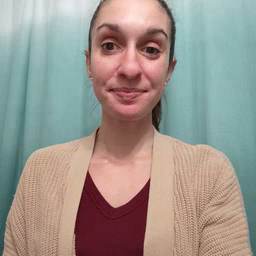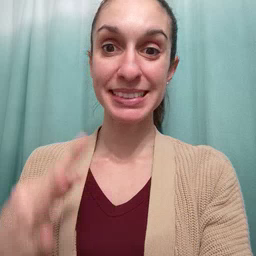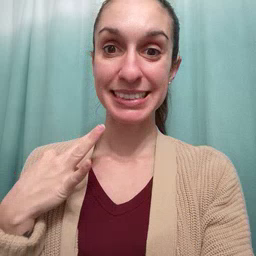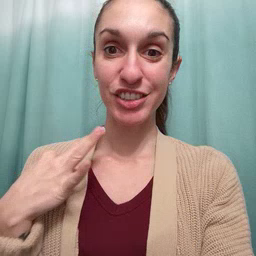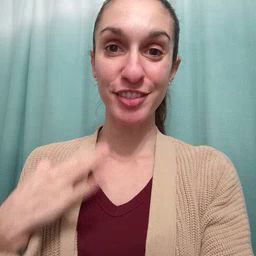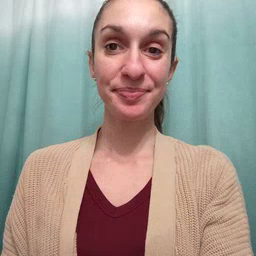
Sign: shirt